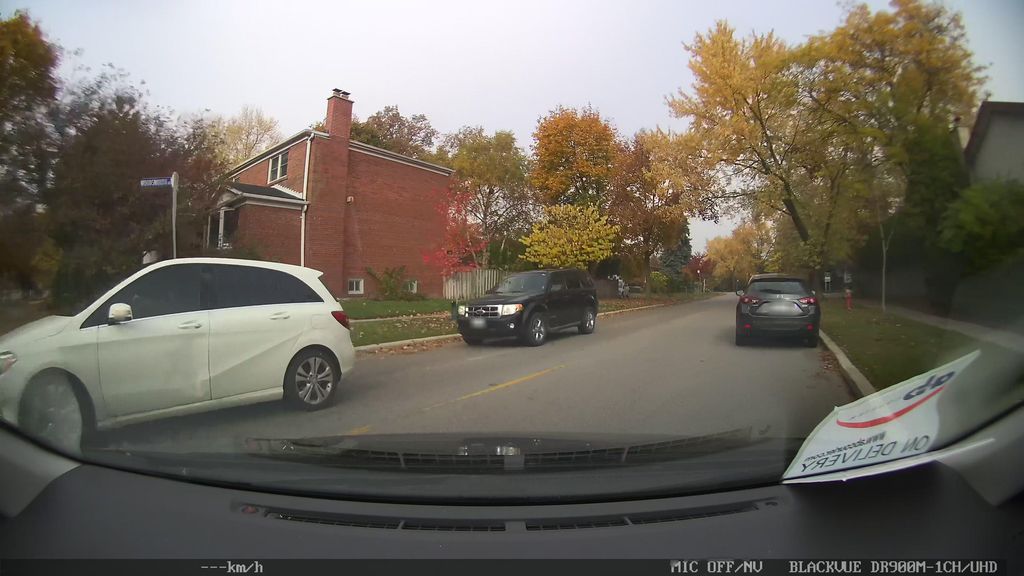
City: toronto